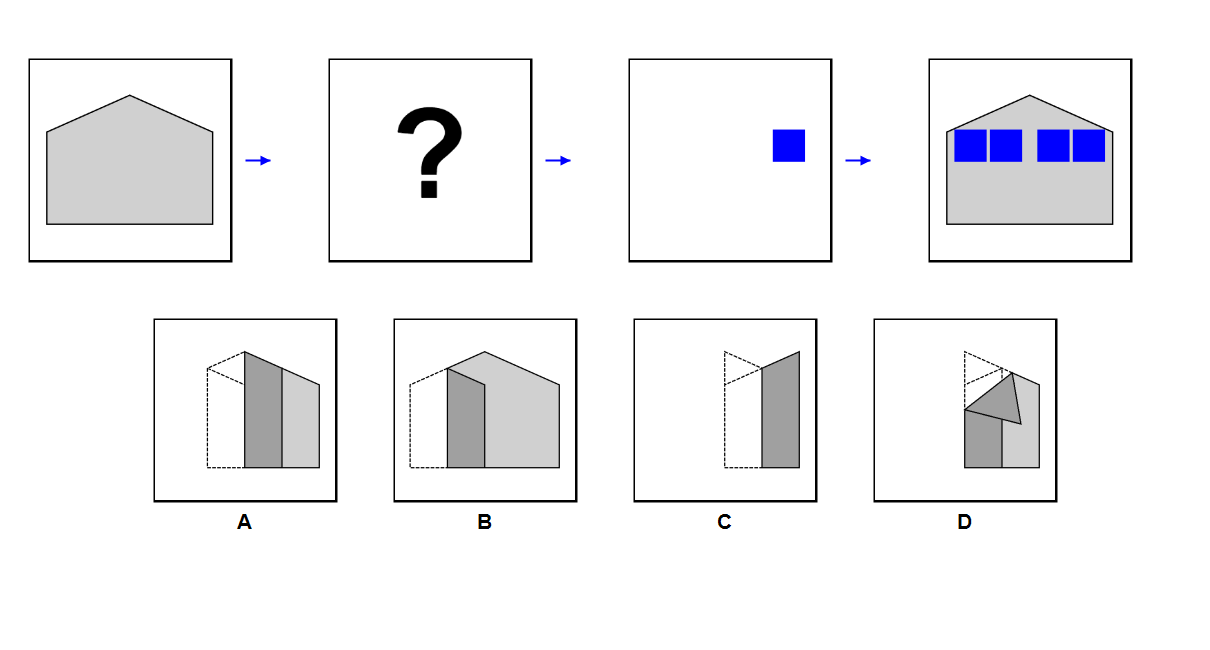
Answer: D